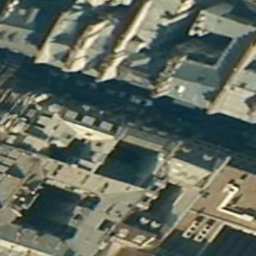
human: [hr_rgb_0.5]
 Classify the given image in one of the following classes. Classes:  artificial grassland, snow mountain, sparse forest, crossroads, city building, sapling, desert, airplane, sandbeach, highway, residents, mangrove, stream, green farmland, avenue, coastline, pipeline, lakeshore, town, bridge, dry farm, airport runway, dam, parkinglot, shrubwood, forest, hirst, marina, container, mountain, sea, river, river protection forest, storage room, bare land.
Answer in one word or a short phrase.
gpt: city building